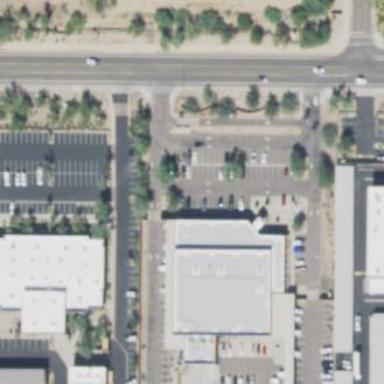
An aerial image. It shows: Commercial building that is post office.